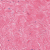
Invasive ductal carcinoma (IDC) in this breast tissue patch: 0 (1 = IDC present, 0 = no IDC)